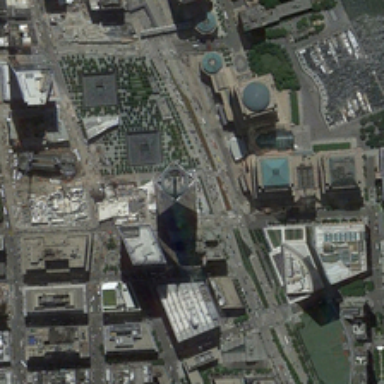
Many buildings and green trees are in a commercial area .